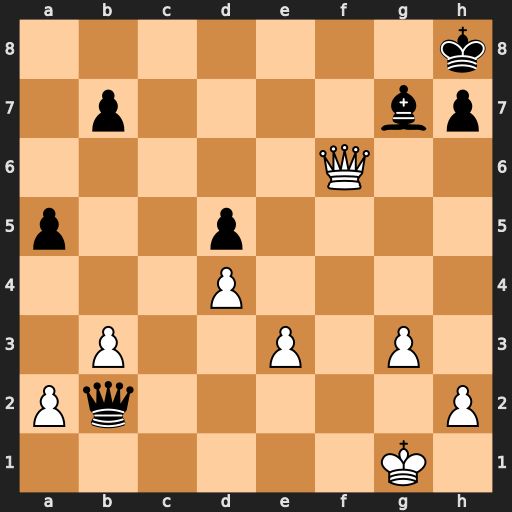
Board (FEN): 7k/1p4bp/5Q2/p2p4/3P4/1P2P1P1/Pq5P/6K1
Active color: w
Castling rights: -
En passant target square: -
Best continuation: Qd8+ Bf8 Qxf8#